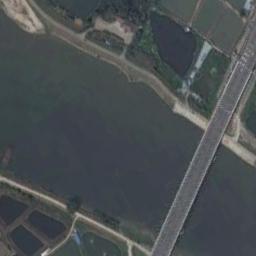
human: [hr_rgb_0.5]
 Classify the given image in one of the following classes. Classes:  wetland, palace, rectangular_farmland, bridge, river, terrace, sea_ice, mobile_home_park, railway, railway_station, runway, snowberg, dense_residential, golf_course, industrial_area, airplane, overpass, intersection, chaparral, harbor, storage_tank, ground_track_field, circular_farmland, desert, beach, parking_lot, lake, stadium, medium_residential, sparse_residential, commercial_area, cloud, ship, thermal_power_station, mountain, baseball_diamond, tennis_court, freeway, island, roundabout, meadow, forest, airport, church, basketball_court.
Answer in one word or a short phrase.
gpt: bridge